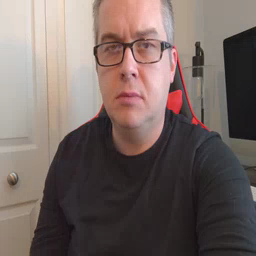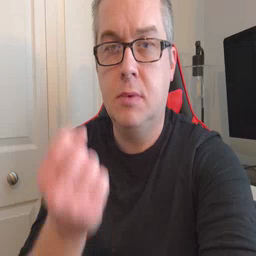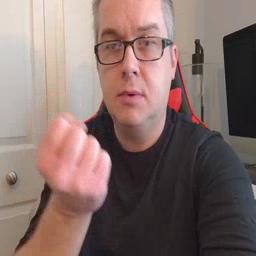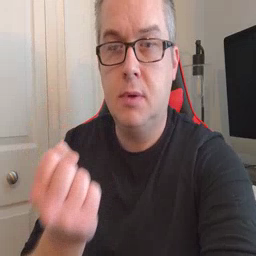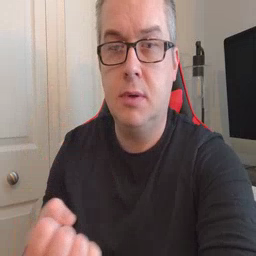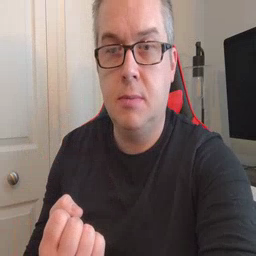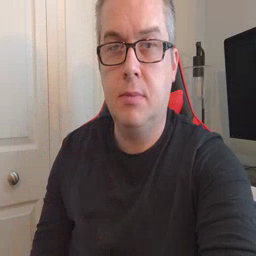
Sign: drawer